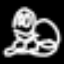
Label: frog